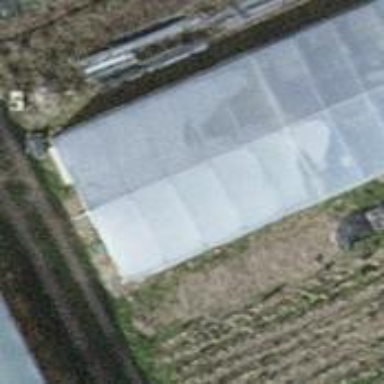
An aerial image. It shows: Greenhouse.